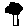
Label: tree